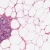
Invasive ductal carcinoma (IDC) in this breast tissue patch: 0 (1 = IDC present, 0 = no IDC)